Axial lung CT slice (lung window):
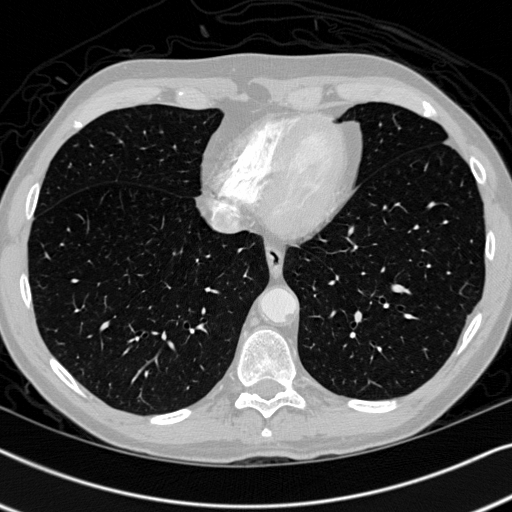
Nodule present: no